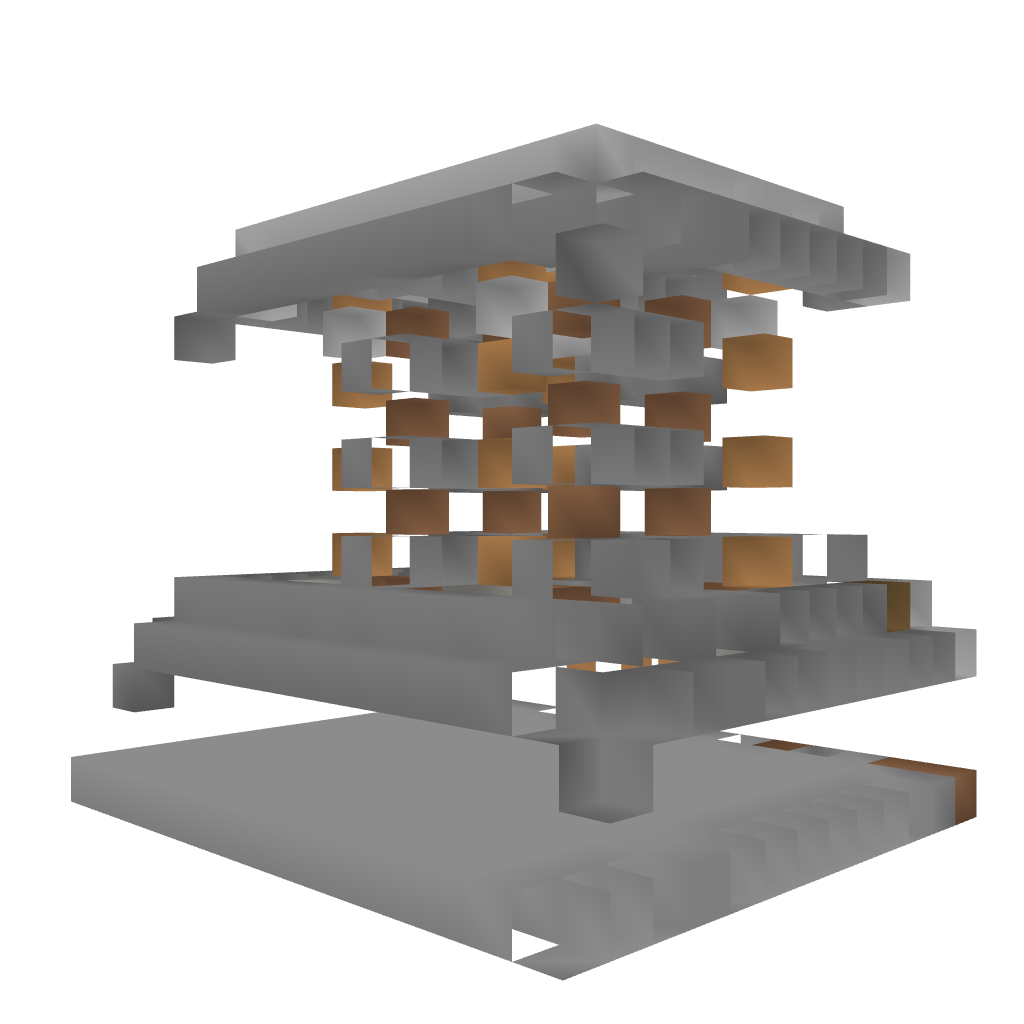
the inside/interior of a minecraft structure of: Skin - Plant Melon / Watermelon